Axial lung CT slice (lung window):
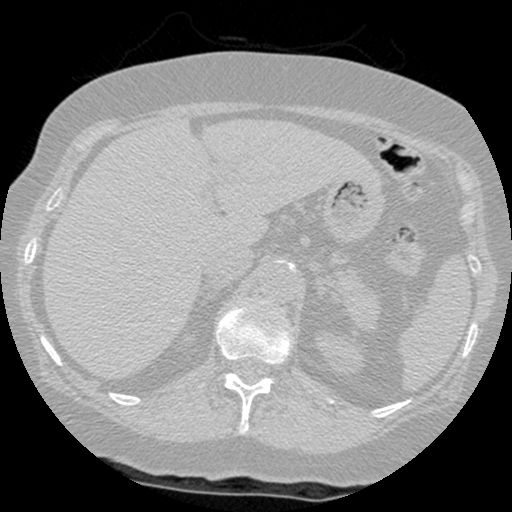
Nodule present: no